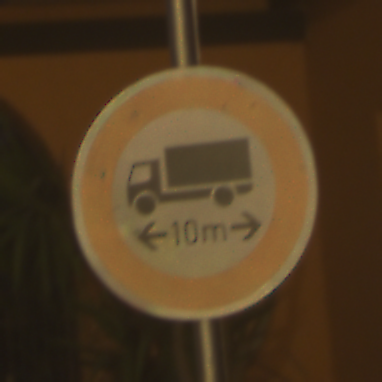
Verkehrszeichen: TatsaechlicheLaenge
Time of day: Night
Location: Outdoor (Urban)
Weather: Clear
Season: NotSpecified
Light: Artificial